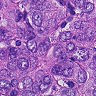
Metastatic tissue present: yes